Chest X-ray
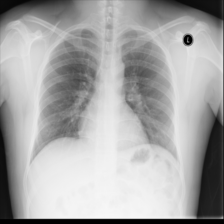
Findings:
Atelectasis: negative
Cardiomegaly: negative
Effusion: negative
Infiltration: negative
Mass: negative
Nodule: positive
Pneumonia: negative
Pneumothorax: negative
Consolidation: negative
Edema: negative
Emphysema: negative
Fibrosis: negative
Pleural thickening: negative
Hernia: negative